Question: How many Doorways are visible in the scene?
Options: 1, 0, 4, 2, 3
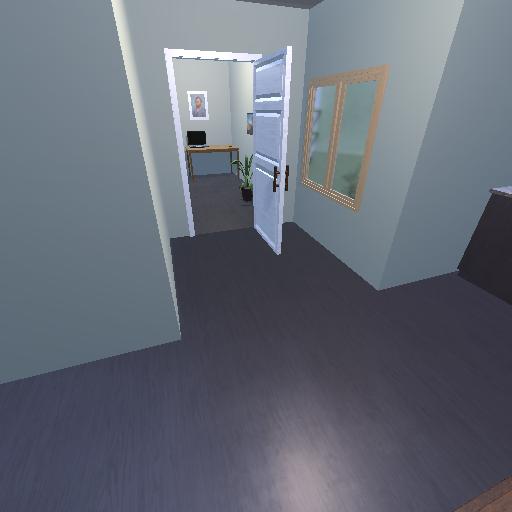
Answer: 1